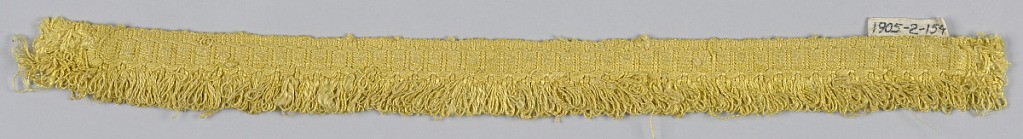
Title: Fringe
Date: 16th century
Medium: silk Technique: woven
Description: Yellow fringe with a woven heading in a chain design. Skirt threads are looped.